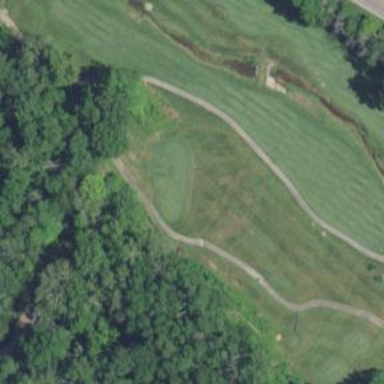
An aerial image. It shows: Golf fairway surrounded by grass.